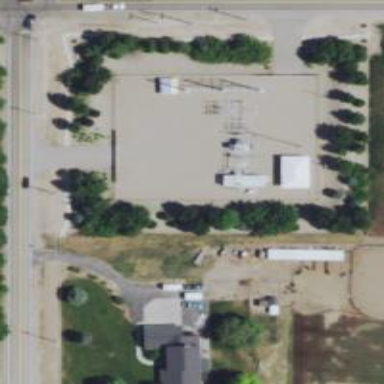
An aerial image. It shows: Substation surrounded by fence.